Question: I am having issues with adding an Image to a screen, I have the following code:
'''
try {
Image cima = Image.createImage("/resources/cross.png");
} catch (IOException ex){
System.out.println("ERROR");
}
'''
However it always hits up the exception. I don't know what's wrong as I already put in the image in the correct folder

Also would it be possible to combine two layout settings? Say I want top right corner? I want to combine two layout..is this possible?
With regards to the layout I want to do something like:
'''
form.append(new ImageItem("Top Right", cima, ImageItem.LAYOUT_TOP, null));
'''
but this only gives me the image on TOP.
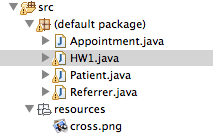
Answer: Obviously the URL is wrong. See my answer to this related question:
- <URL>
As for your second question, it is possible to combine multiple layout managers, although each container is limited to . For more information, see <URL>.
As for placing the image in the top-right corner of the container, there are to achieve this. One way is to simply use a 'JLabel' as seen in the answer provided by <URL> question.